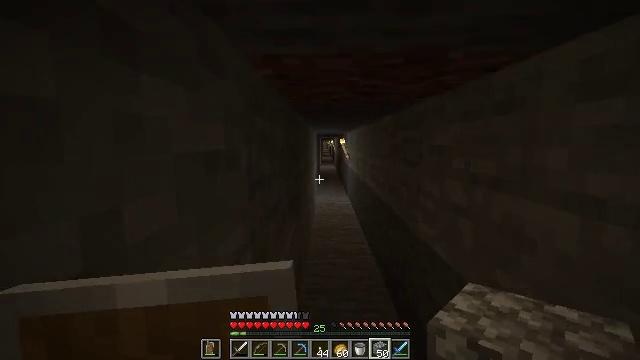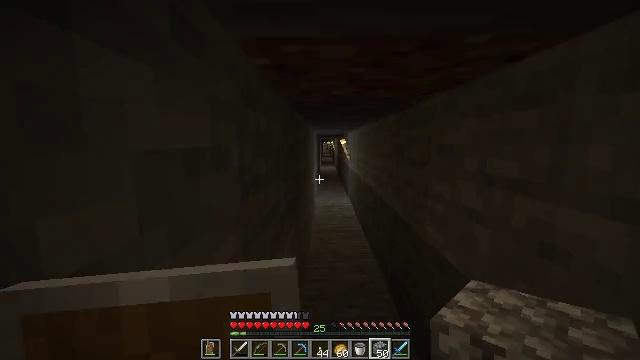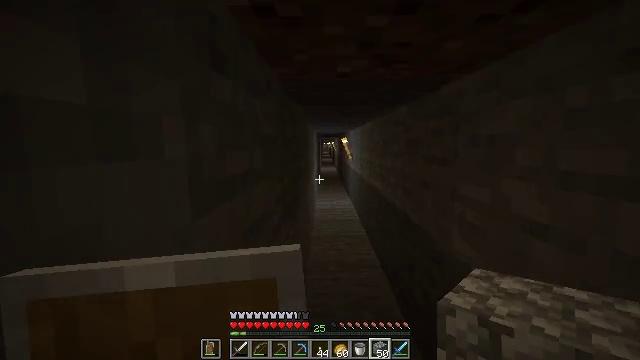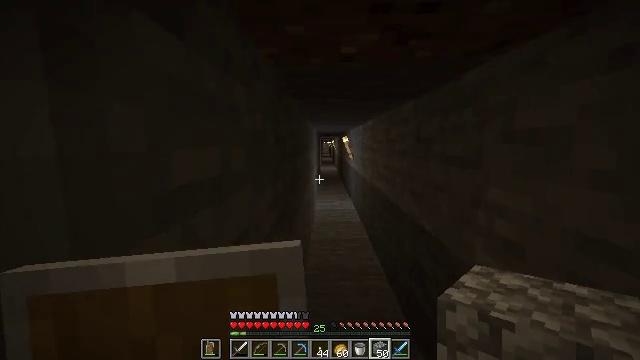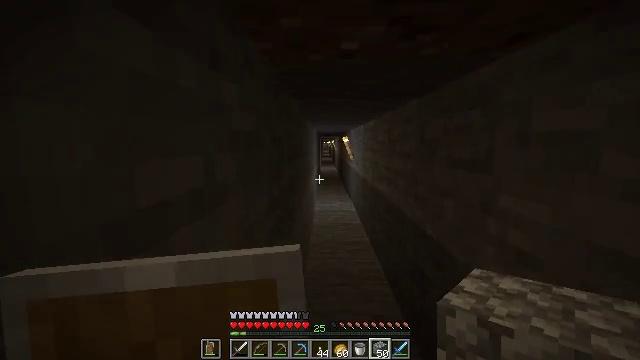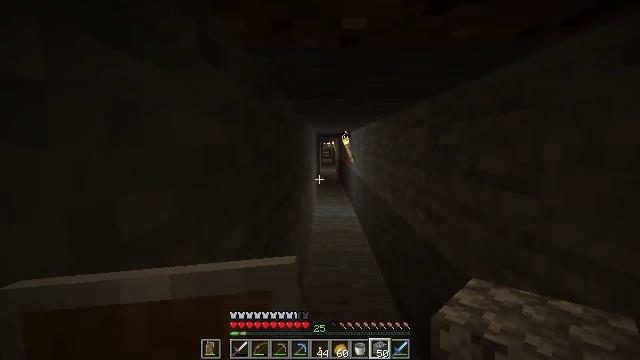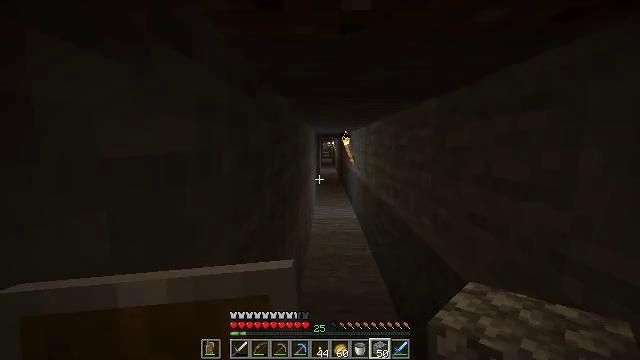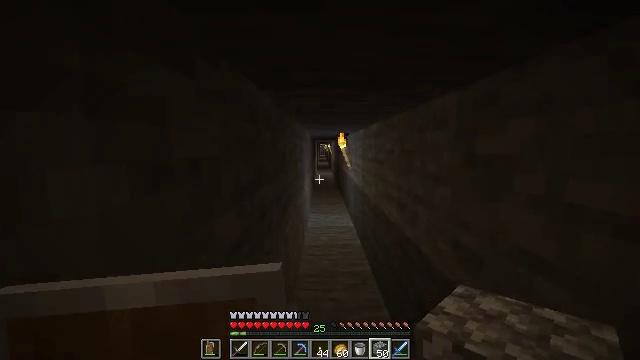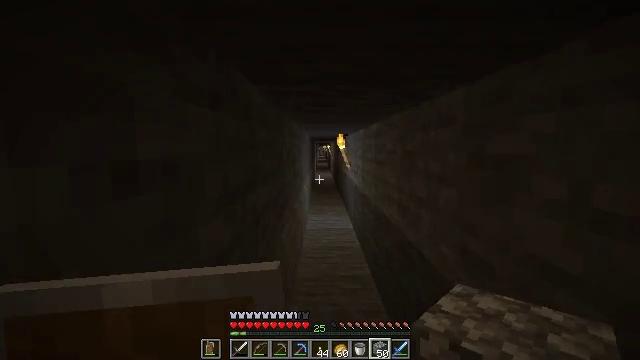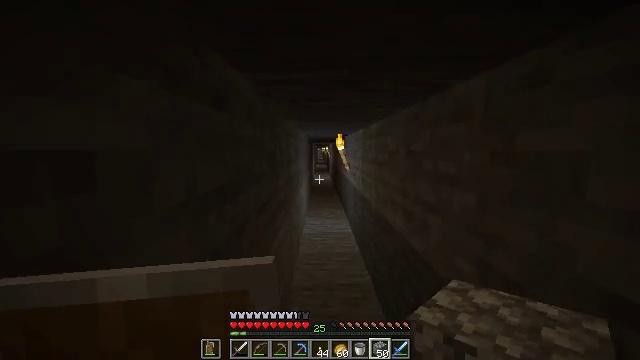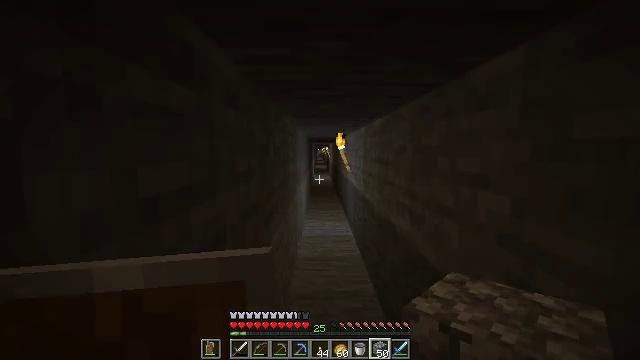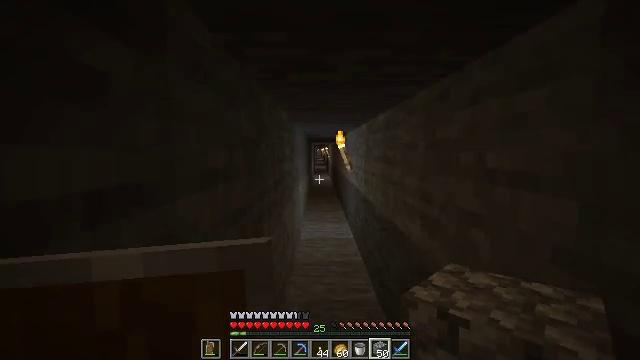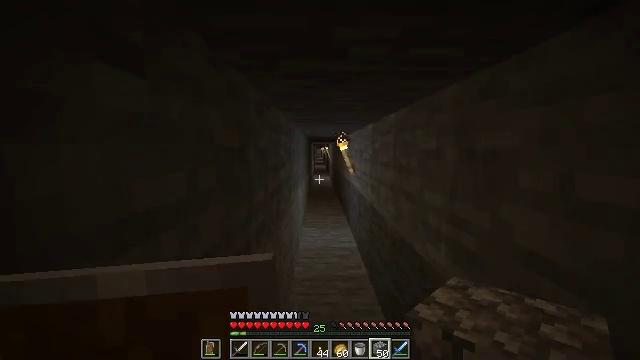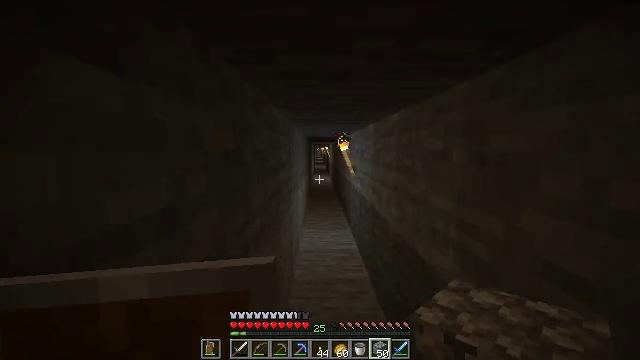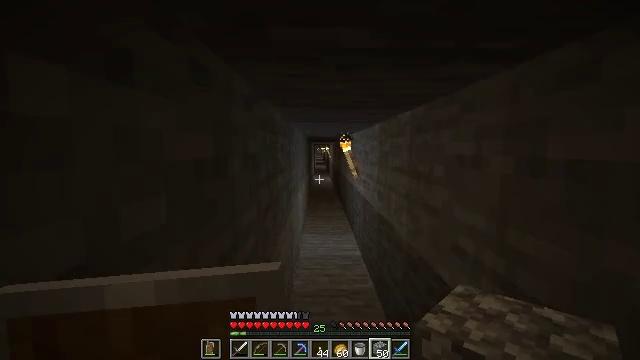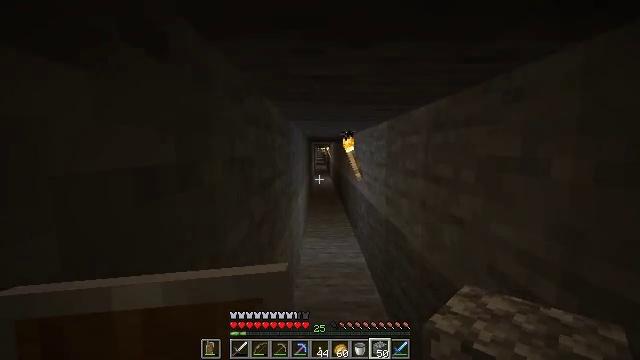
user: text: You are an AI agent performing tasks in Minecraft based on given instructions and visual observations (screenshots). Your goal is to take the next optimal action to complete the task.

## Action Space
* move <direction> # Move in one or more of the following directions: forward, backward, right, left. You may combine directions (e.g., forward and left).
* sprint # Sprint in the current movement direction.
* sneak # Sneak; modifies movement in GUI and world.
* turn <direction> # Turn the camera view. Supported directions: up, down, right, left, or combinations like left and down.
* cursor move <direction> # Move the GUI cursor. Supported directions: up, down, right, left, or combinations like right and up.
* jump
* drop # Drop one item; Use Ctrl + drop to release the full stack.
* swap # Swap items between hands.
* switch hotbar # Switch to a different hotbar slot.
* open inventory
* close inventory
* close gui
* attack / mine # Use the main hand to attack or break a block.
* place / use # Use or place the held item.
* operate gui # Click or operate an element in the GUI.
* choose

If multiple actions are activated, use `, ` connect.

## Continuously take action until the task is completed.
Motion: motion action
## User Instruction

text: Place cobblestone in the furnace to create stone.
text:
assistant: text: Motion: move forward
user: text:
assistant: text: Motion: move forward
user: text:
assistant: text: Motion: move forward
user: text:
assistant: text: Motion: move forward
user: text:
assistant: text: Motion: move forward
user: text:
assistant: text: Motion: move forward
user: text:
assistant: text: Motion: move forward
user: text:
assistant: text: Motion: move forward
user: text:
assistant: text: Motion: move forward
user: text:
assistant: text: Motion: move forward
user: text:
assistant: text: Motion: move forward
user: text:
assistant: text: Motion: move forward
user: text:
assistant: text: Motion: move forward
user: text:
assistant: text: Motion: move forward
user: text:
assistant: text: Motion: move forward
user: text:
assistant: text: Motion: move forward
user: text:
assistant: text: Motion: move forward
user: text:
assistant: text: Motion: move forward
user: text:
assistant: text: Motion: move forward
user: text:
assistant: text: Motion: move forward, open inventory
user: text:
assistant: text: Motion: open inventory
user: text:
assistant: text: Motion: open inventory
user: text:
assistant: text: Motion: no_op
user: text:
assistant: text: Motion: no_op
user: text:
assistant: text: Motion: cursor move right and up
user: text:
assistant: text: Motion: no_op
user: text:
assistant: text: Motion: no_op
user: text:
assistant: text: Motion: no_op
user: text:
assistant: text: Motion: no_op
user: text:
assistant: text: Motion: no_op